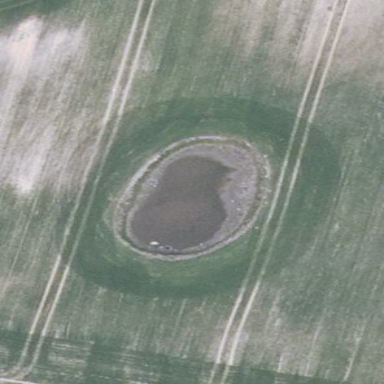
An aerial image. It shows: Peaceful pond surrounded by nature.